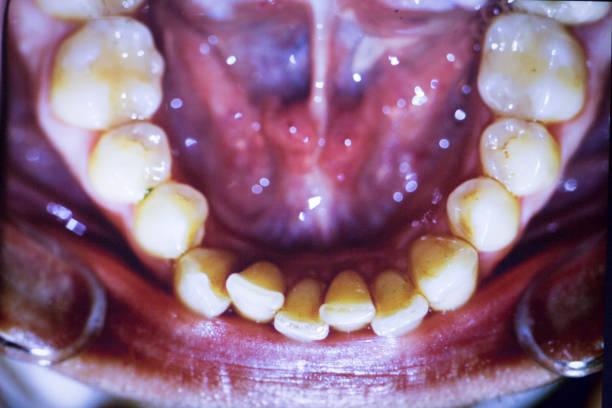
Condition: Gingivitis